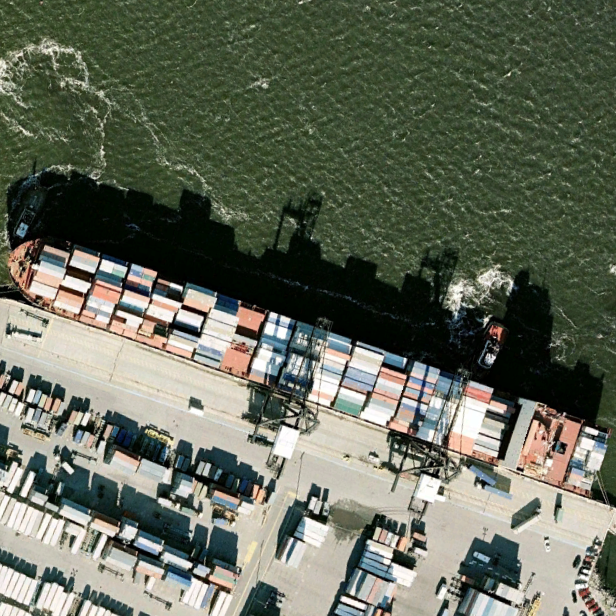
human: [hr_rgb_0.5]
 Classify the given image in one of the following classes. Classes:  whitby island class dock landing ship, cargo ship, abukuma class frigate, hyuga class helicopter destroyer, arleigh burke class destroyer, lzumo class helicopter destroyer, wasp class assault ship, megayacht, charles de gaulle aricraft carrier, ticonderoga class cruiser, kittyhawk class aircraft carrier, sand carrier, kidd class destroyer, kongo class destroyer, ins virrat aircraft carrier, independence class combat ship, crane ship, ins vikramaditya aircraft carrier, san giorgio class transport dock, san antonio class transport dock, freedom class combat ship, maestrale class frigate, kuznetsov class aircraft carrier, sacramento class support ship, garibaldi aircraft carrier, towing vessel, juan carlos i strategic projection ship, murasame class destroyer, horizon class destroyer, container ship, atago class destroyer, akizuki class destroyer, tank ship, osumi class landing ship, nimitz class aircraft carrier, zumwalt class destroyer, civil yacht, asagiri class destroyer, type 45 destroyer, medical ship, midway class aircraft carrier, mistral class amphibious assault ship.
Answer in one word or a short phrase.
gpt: Container ship